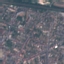
Label: Residential